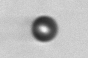
Label: bead